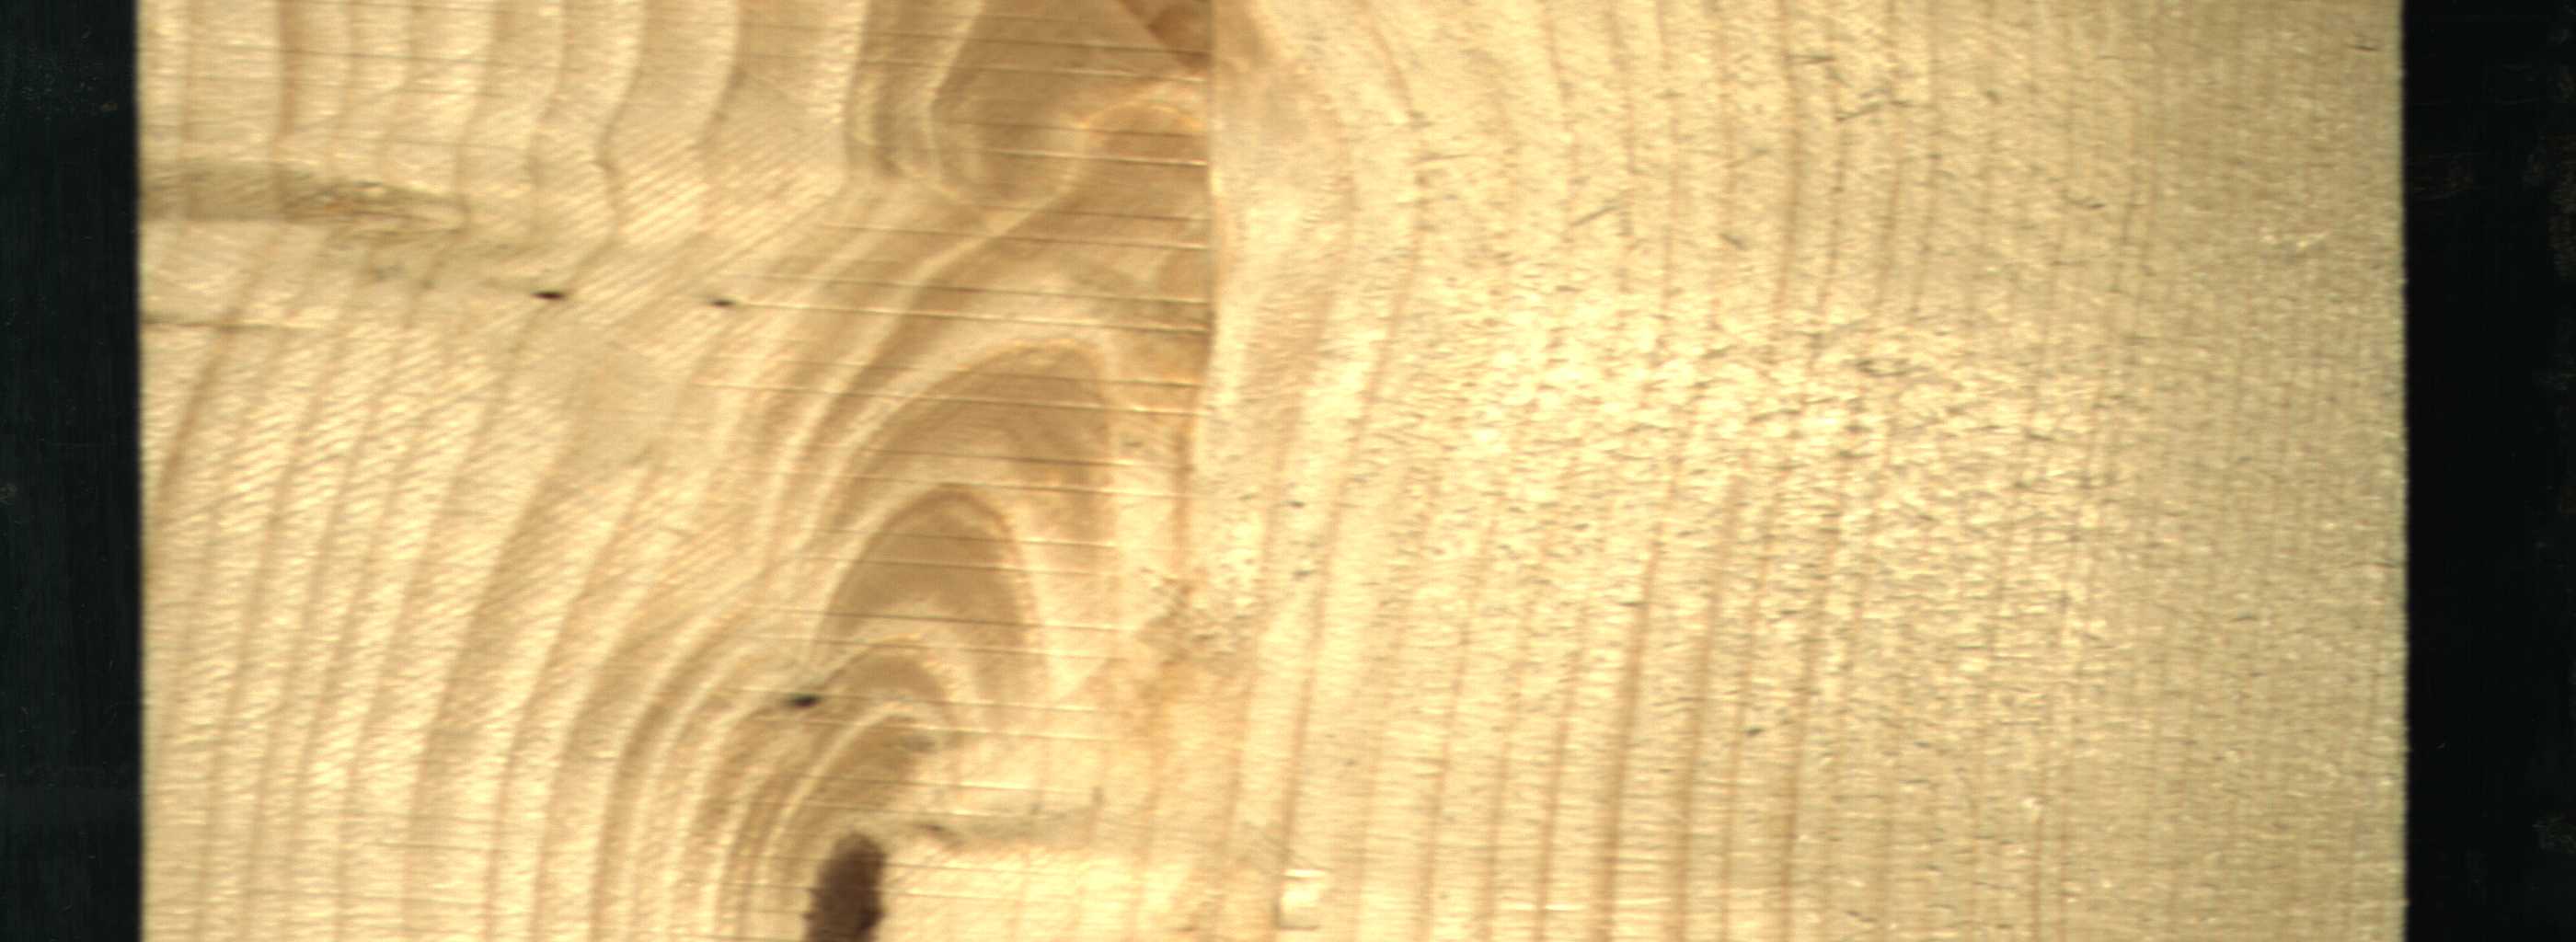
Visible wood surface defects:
Marrow
Dead_Knot